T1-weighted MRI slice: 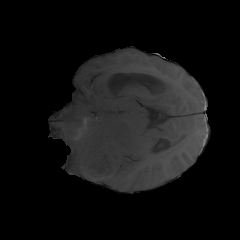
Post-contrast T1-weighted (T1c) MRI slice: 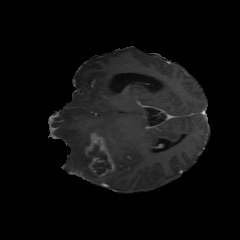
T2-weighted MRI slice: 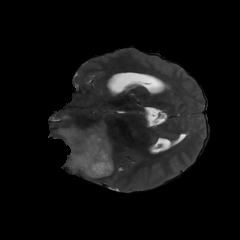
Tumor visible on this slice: yes